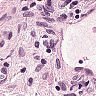
Metastatic tissue present: no